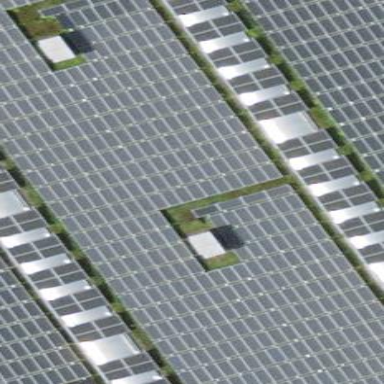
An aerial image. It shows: Solar power generator using photovoltaic panels.